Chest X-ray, PA view. Patient: 54 years old, sex M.
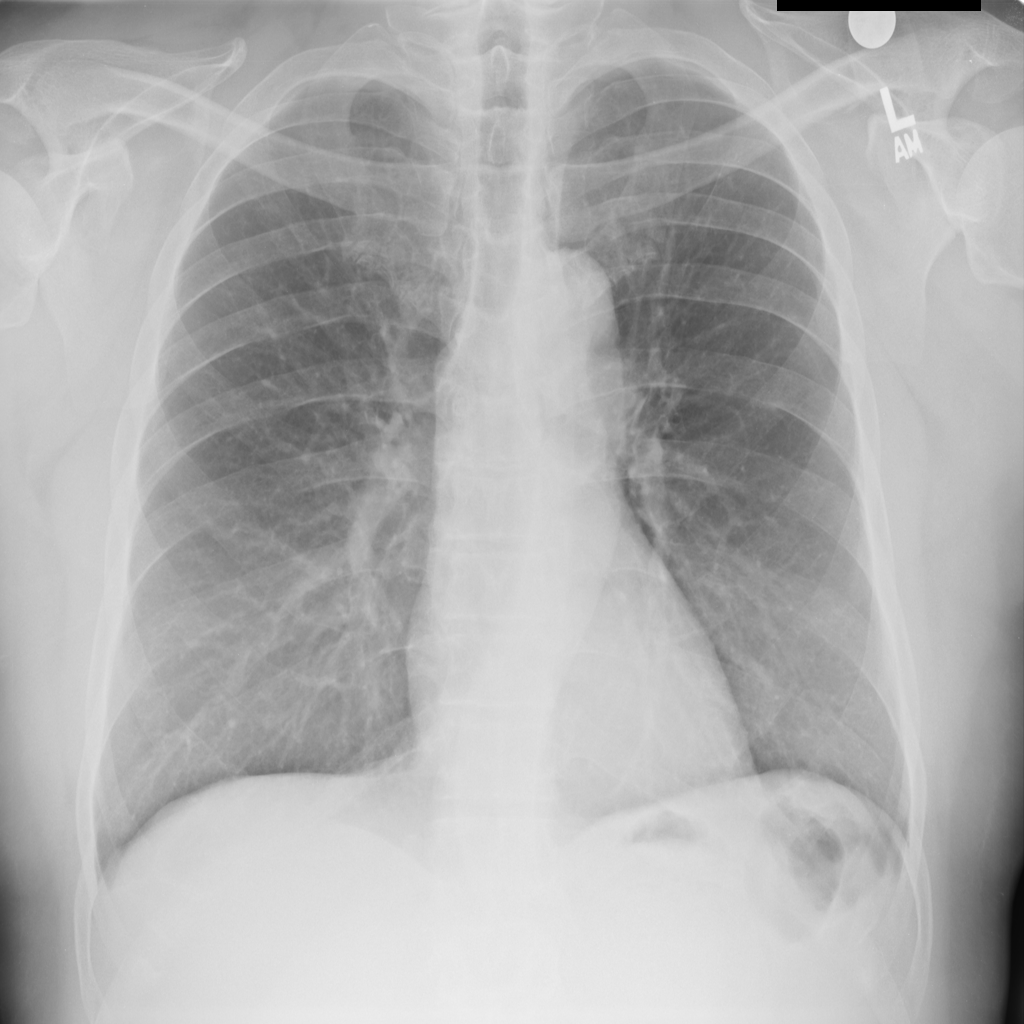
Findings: No Finding